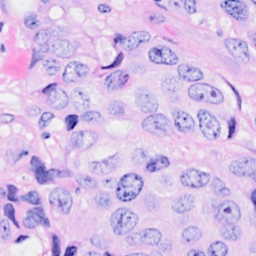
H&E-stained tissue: Breast